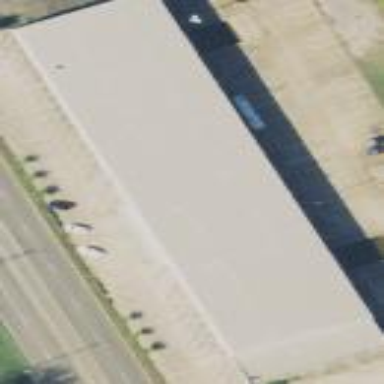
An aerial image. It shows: Commercial building.